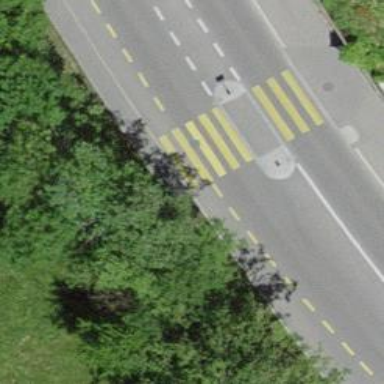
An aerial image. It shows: Crossing with island in the road.